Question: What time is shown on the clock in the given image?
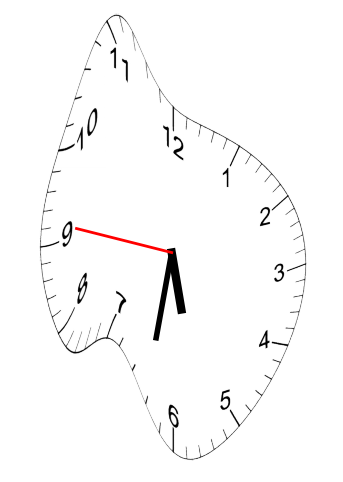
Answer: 05:31:46